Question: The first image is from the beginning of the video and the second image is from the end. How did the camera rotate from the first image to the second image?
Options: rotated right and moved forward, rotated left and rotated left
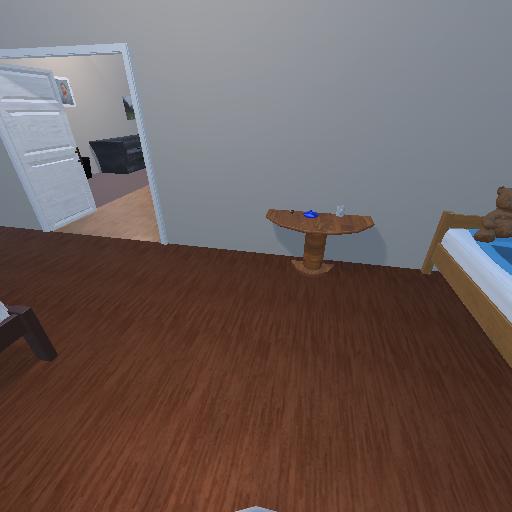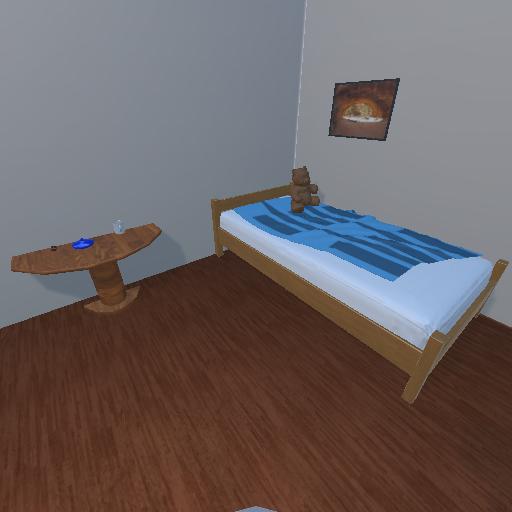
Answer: rotated right and moved forward